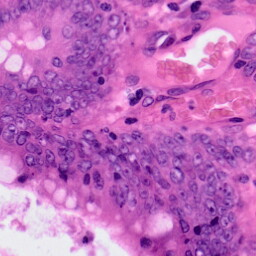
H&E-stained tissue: Colon